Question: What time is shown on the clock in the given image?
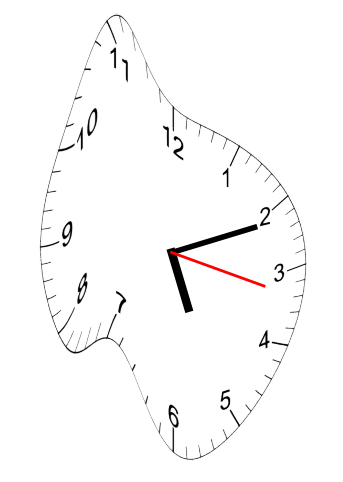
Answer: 05:11:17